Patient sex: M
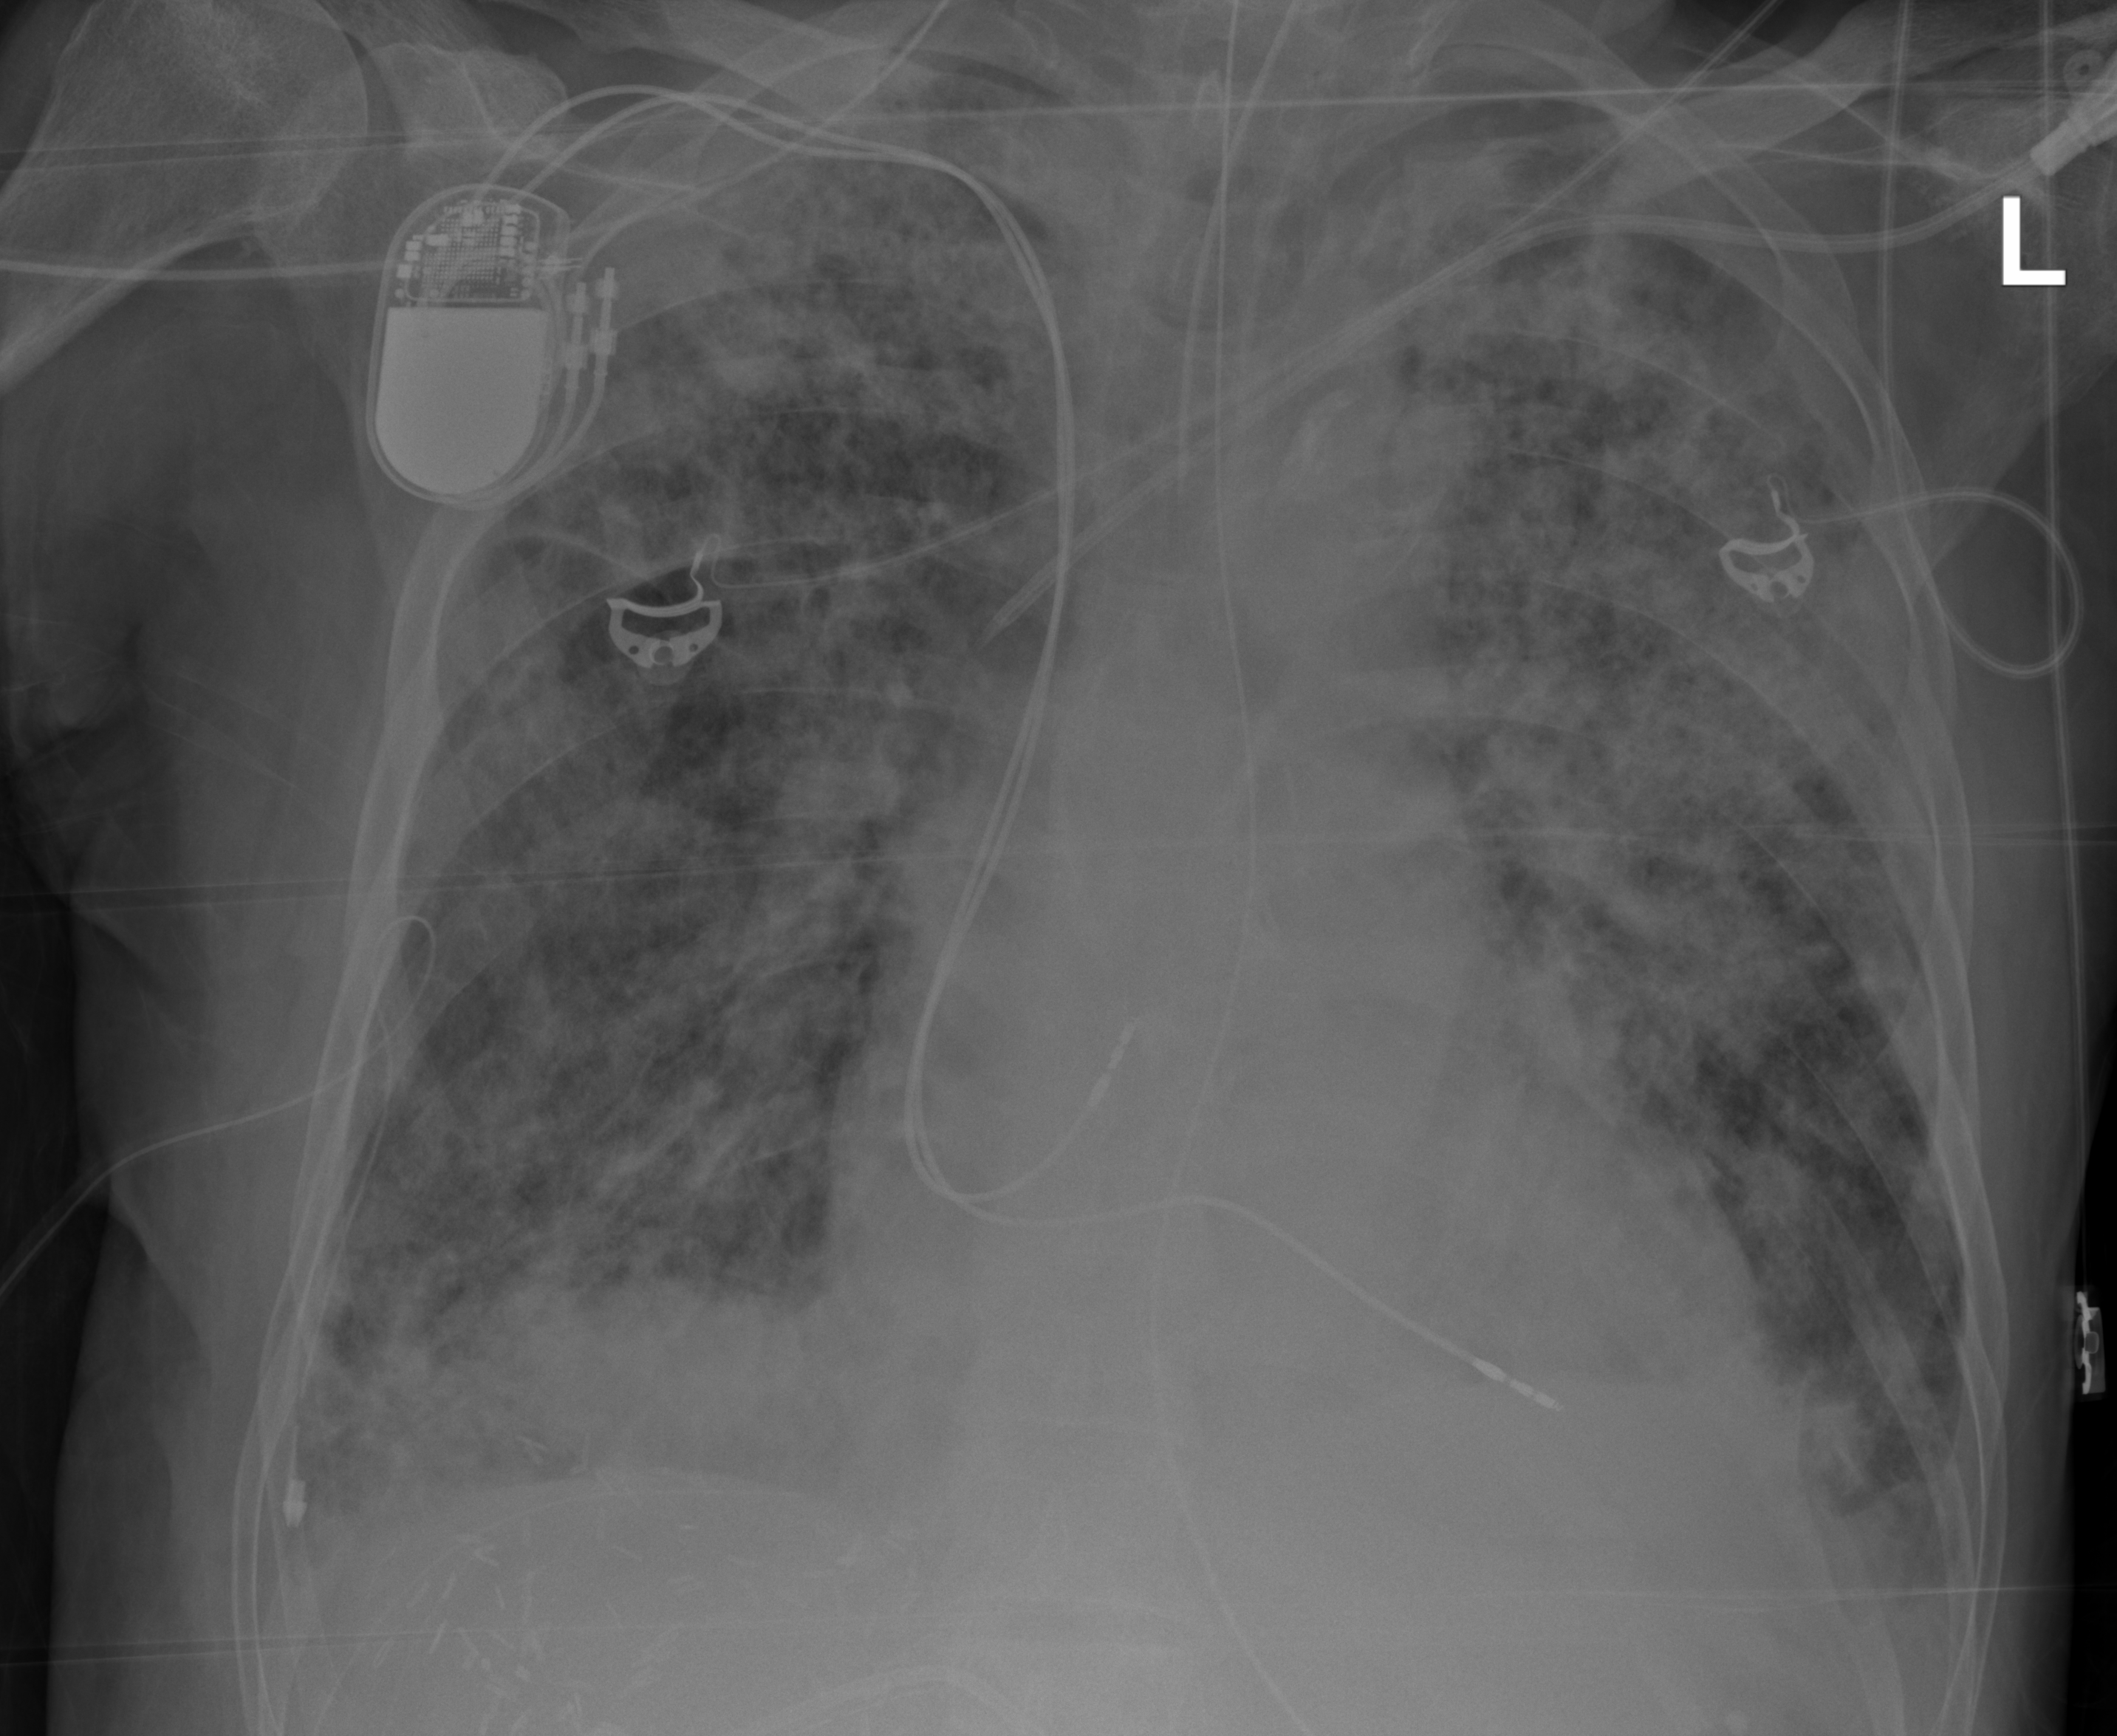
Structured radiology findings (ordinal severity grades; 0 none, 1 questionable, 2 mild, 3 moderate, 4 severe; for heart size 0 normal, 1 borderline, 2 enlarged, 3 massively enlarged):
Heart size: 2
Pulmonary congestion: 0
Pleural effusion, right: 2
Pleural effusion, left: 2
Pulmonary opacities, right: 3
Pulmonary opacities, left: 3
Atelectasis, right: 3
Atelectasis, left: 3